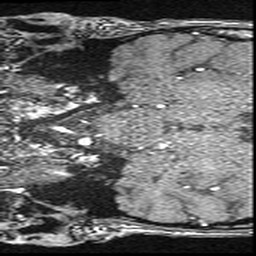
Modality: angio
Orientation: coronal
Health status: ill
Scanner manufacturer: siemens
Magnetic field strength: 3 T
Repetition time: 0.021 s
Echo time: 0.00343 s